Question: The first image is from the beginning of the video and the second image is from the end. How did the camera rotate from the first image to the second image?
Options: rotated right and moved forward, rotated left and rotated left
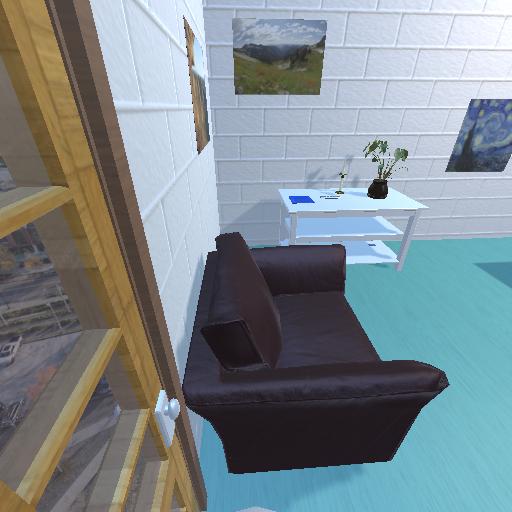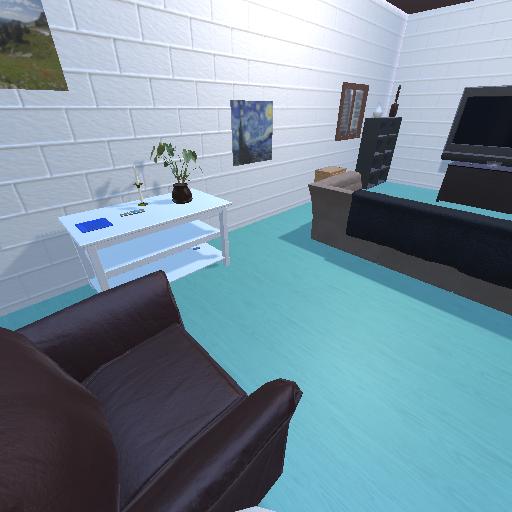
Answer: rotated right and moved forward